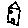
Label: house